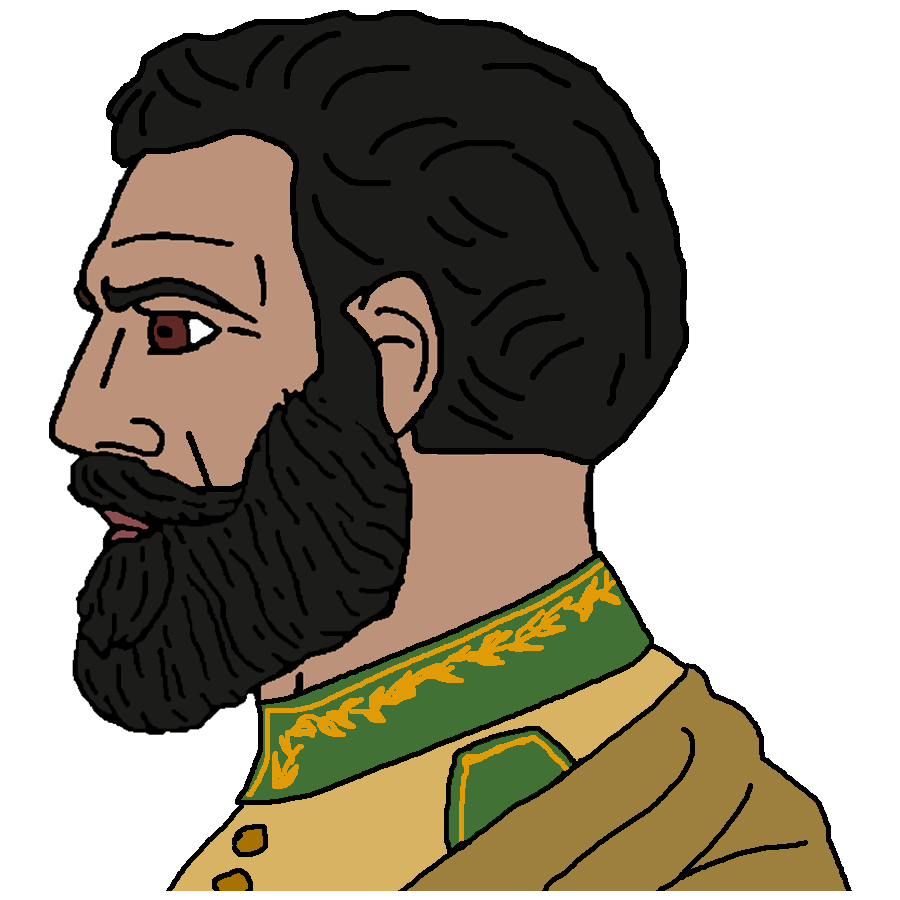
Label: 4_Yes_Chad